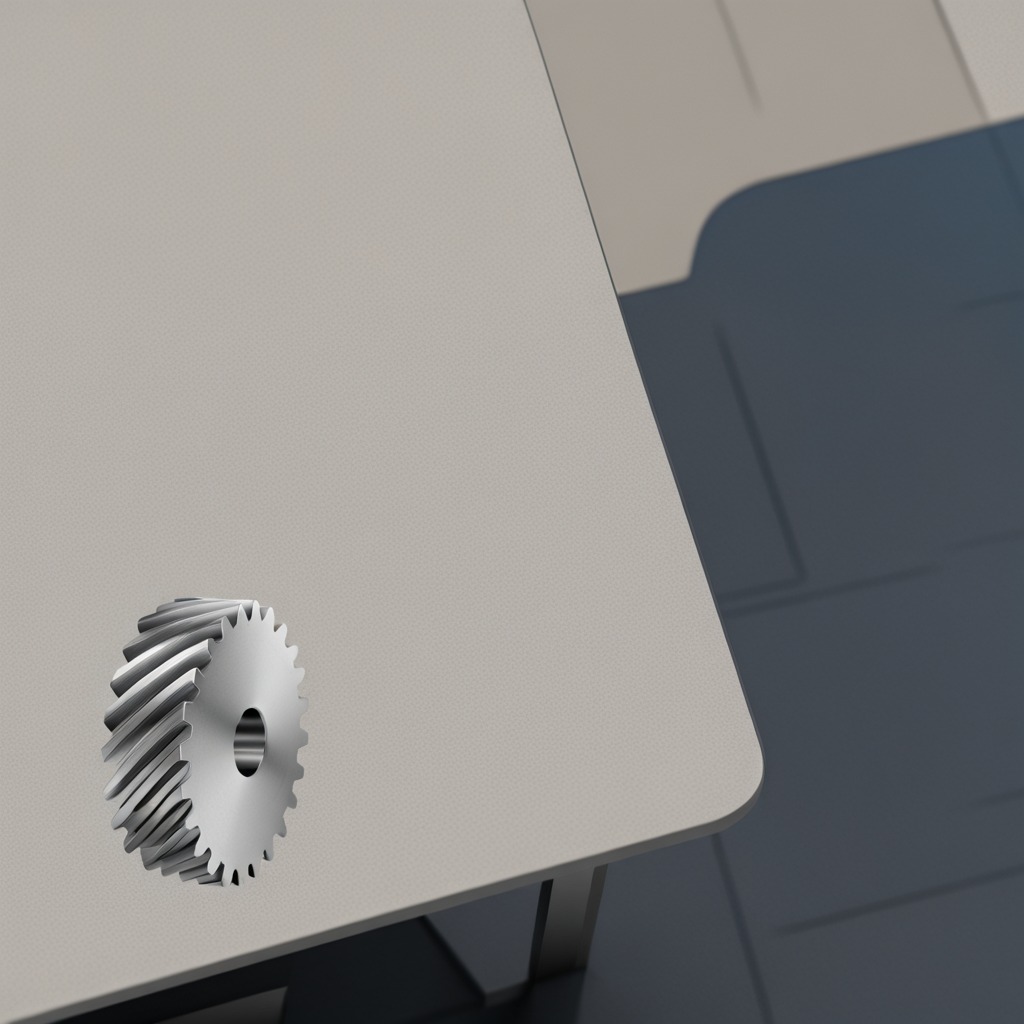
A steel gear with teeth lies on a clean utility table in a temporary outdoor tool station.